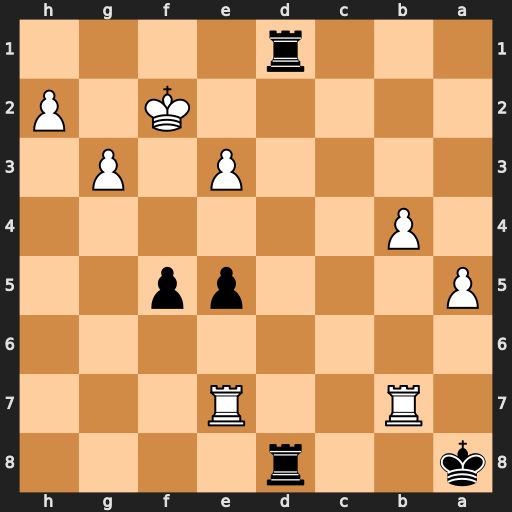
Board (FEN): k2r4/1R2R3/8/P3pp2/1P6/4P1P1/5K1P/3r4
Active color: b
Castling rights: -
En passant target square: -
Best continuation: R8d2+ Kf3 Rf1#